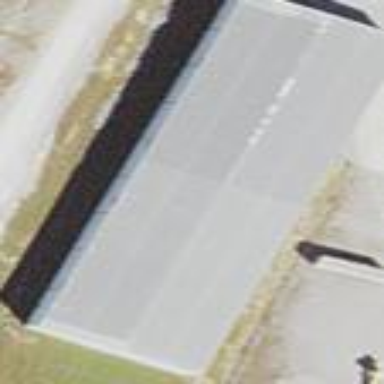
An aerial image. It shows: Warehouse building.